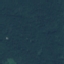
Land use / land cover: Forest